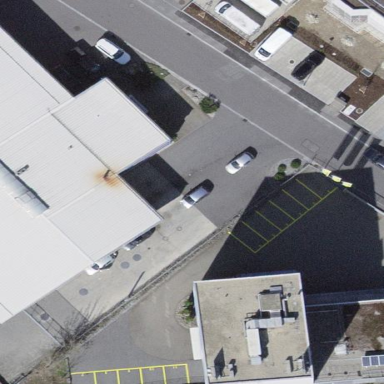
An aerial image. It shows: Parking area with surface.